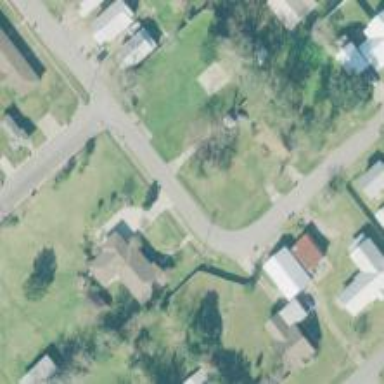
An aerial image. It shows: Residential road.